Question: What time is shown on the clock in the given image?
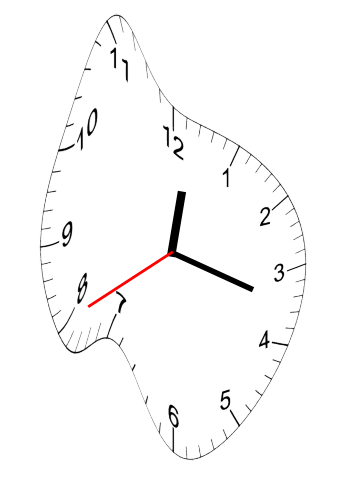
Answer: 12:17:40